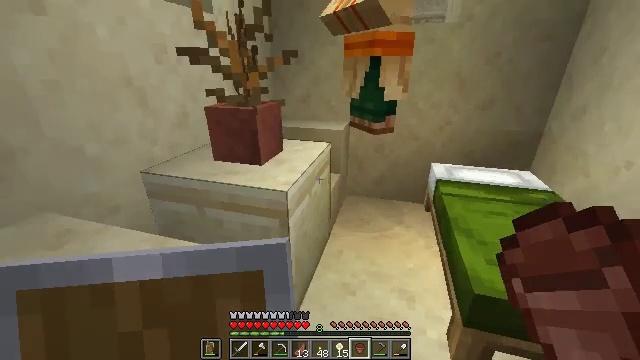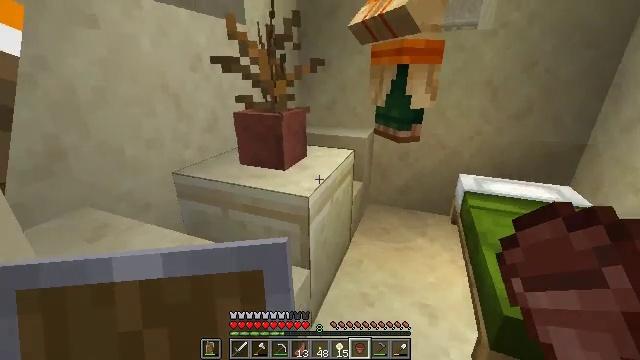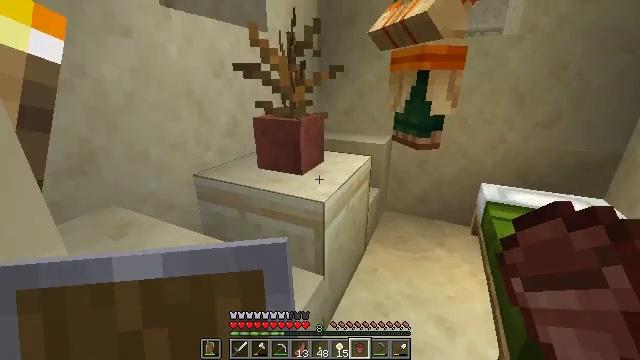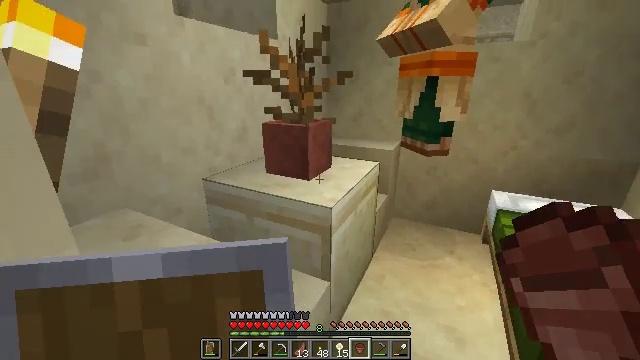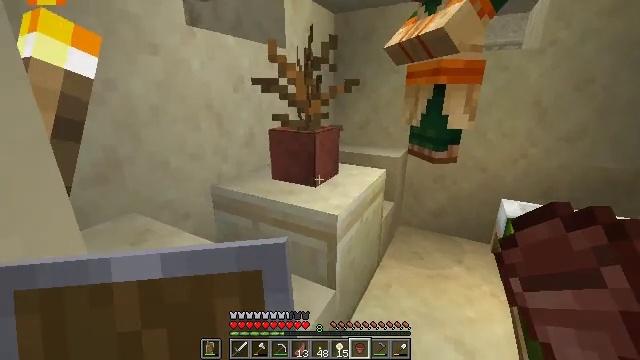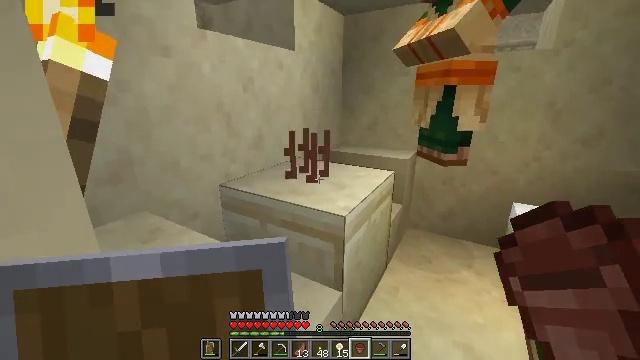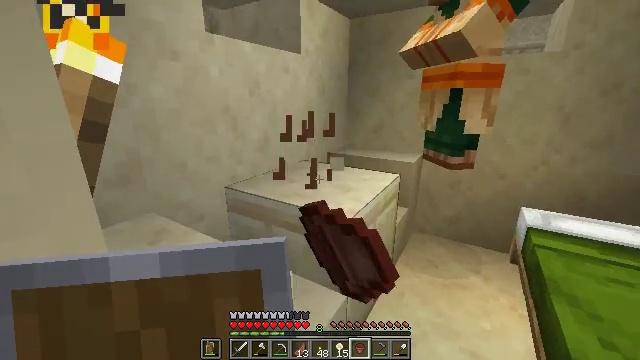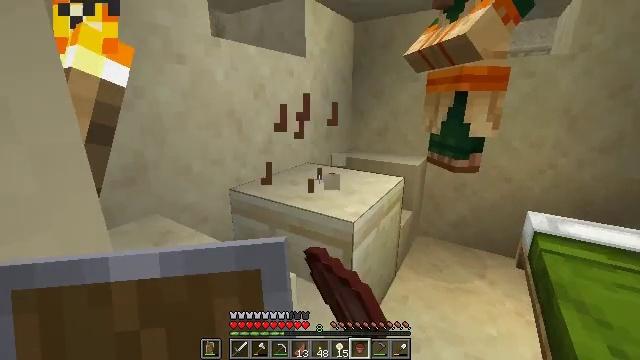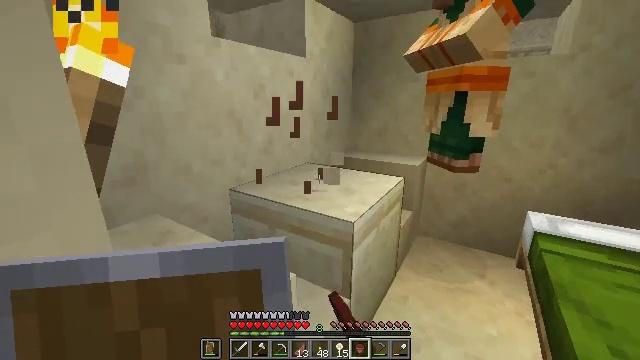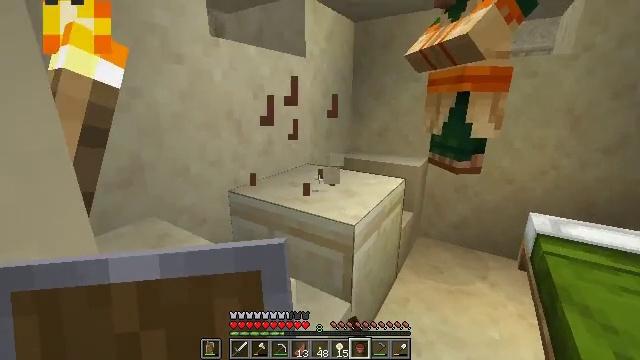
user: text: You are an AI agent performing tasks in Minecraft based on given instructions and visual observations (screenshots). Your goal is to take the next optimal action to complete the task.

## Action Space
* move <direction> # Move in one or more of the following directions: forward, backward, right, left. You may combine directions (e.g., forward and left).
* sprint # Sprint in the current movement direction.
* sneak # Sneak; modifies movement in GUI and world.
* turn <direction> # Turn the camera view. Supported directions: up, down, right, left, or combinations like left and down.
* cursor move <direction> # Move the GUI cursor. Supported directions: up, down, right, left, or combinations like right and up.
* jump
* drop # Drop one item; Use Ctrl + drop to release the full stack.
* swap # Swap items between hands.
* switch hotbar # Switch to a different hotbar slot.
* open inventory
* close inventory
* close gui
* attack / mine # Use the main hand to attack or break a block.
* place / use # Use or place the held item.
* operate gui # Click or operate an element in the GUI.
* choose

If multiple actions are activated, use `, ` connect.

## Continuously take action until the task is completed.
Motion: motion action
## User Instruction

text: Mine the potted dead bush.
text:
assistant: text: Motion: turn left and up
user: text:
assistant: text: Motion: turn left and up
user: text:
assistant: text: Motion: turn left and up
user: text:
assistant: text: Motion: turn left and up
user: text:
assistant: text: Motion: turn left, attack / mine
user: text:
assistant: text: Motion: turn left, attack / mine
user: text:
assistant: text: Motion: attack / mine
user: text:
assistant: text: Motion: no_op
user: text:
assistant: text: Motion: move forward
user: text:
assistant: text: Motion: no_op